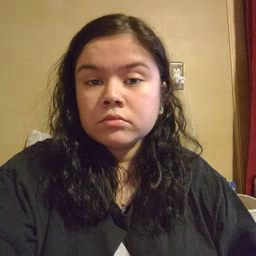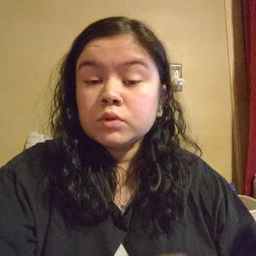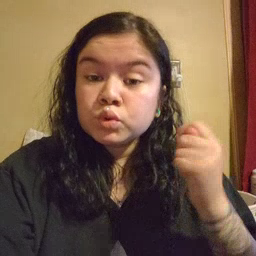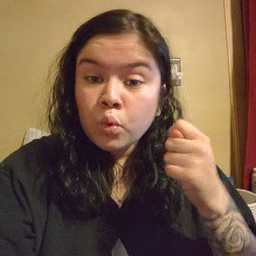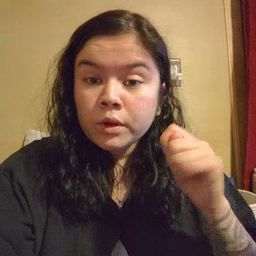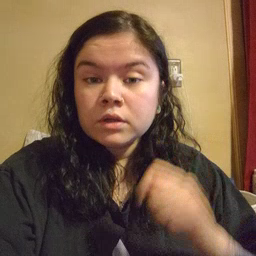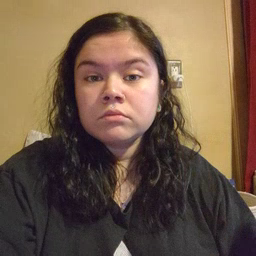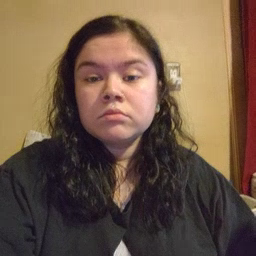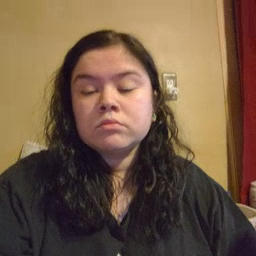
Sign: toy